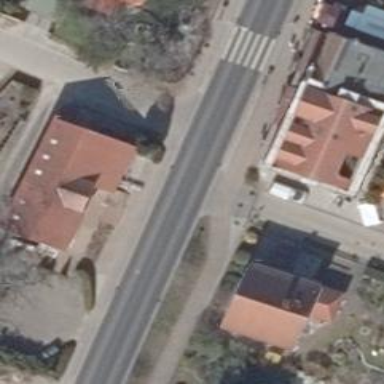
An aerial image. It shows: Secondary road with separate sidewalks on both sides. The road has asphalt surface.